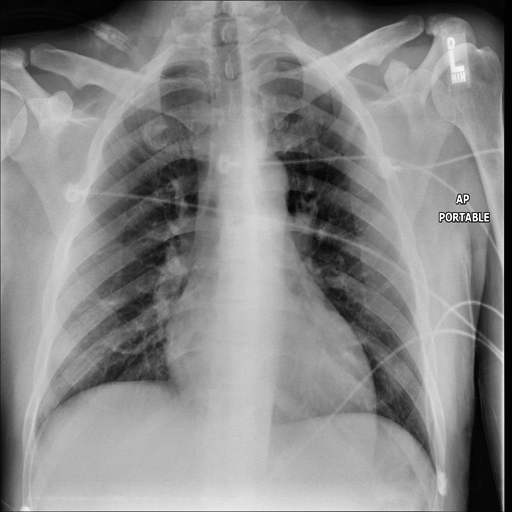
Finding: NORMAL